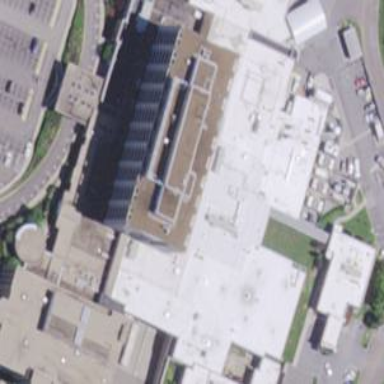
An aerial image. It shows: Hospital building.